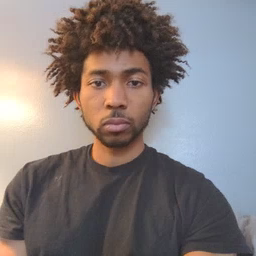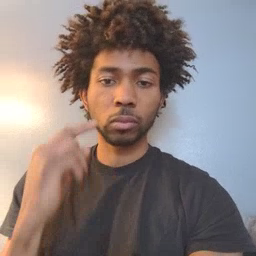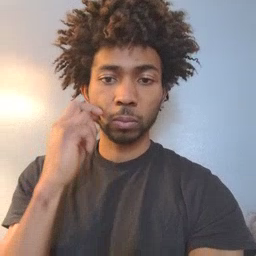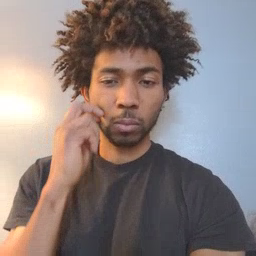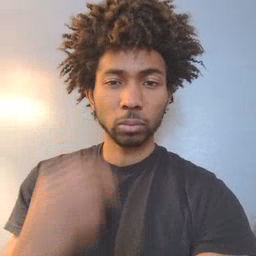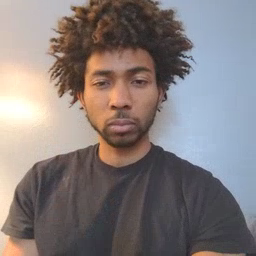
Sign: gum